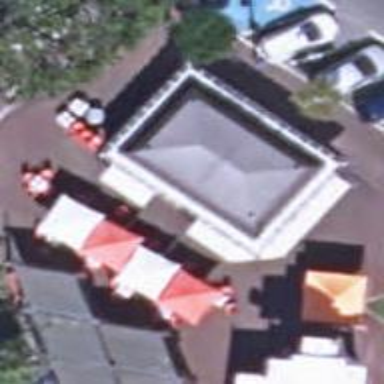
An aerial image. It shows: Café.